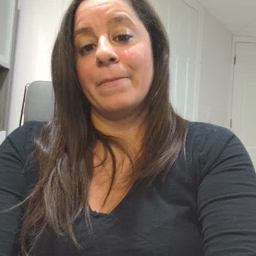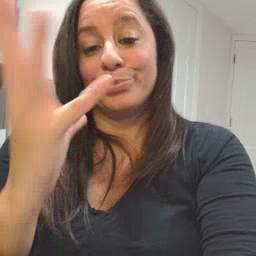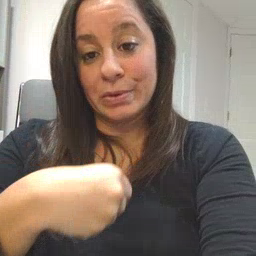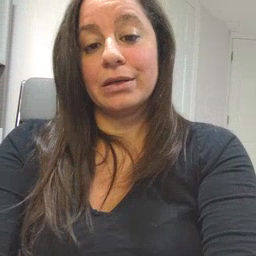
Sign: pretty